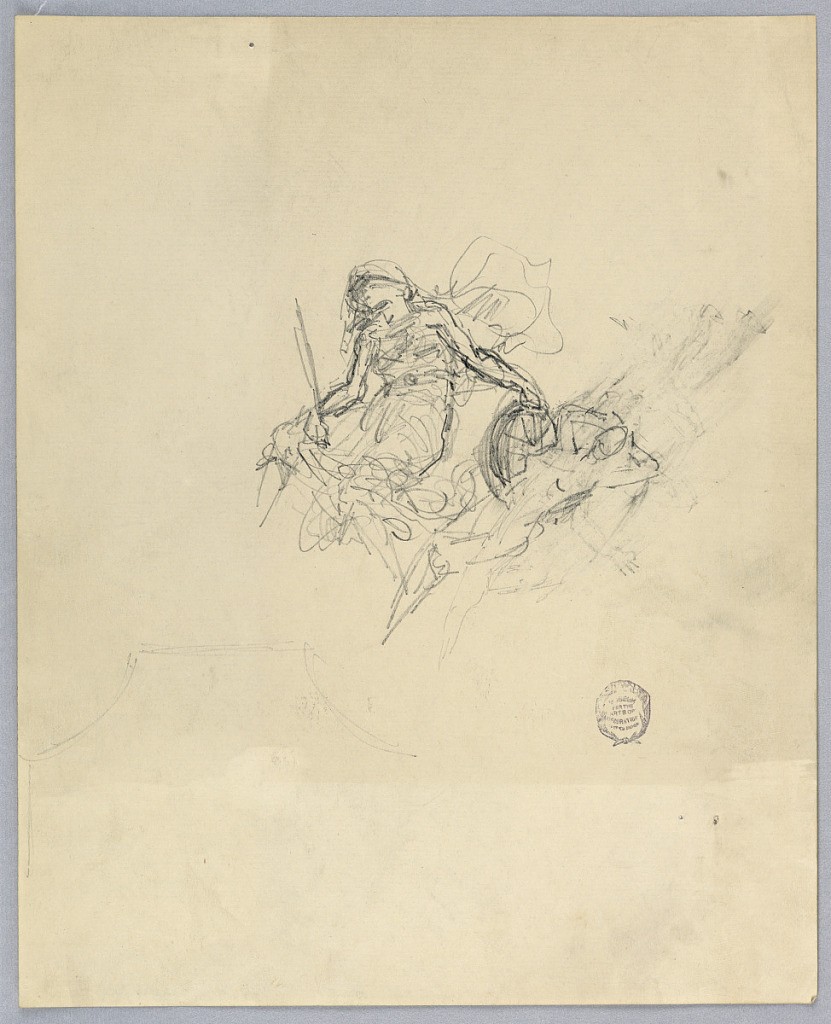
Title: Sketch of Fortuna
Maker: Francis Augustus Lathrop, American, 1849–1909
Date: ca. 1895
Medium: Graphite on laid paper
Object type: Drawing
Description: Fortuna with wheel and staff above a figure to her right. Some sections of drawing erased.